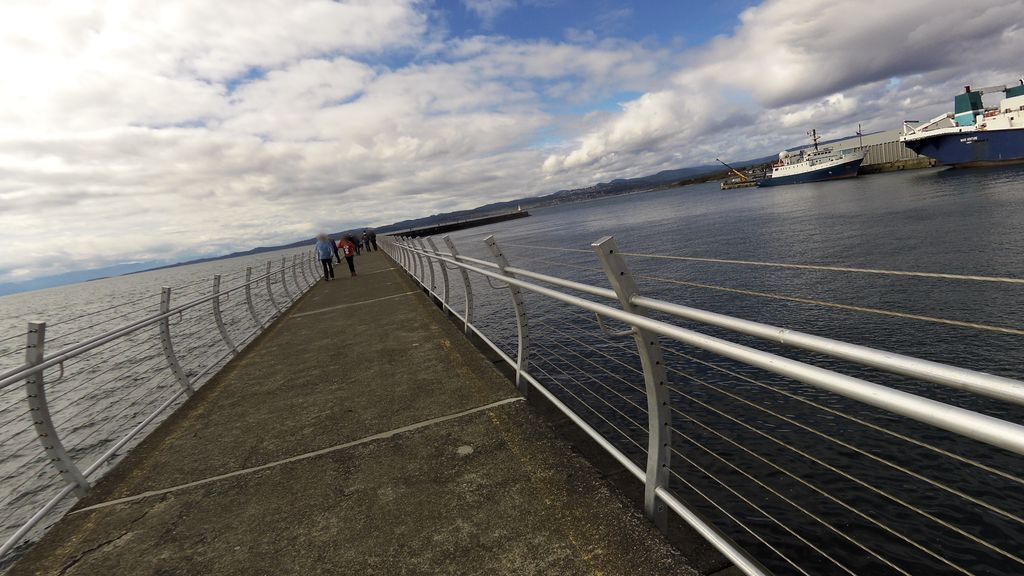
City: victoria